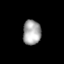
Tissue: lung
Cell type: Endothelial cells
Senescence score: 0.6286
Nuclear area (px): 439
Mean DAPI intensity: 167.203